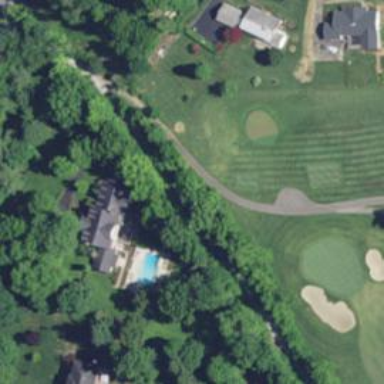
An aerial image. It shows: Service road used as golf cart path.